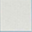
Piece: xx